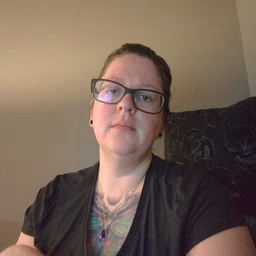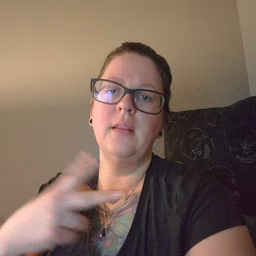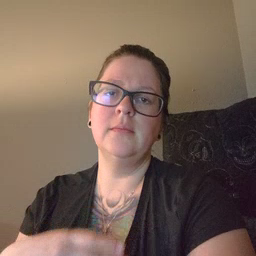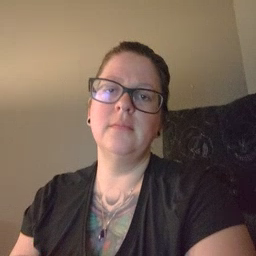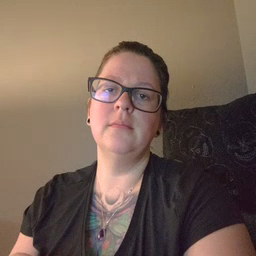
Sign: cut